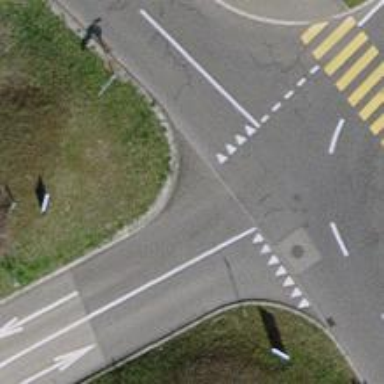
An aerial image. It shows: Road with "give way" sign.